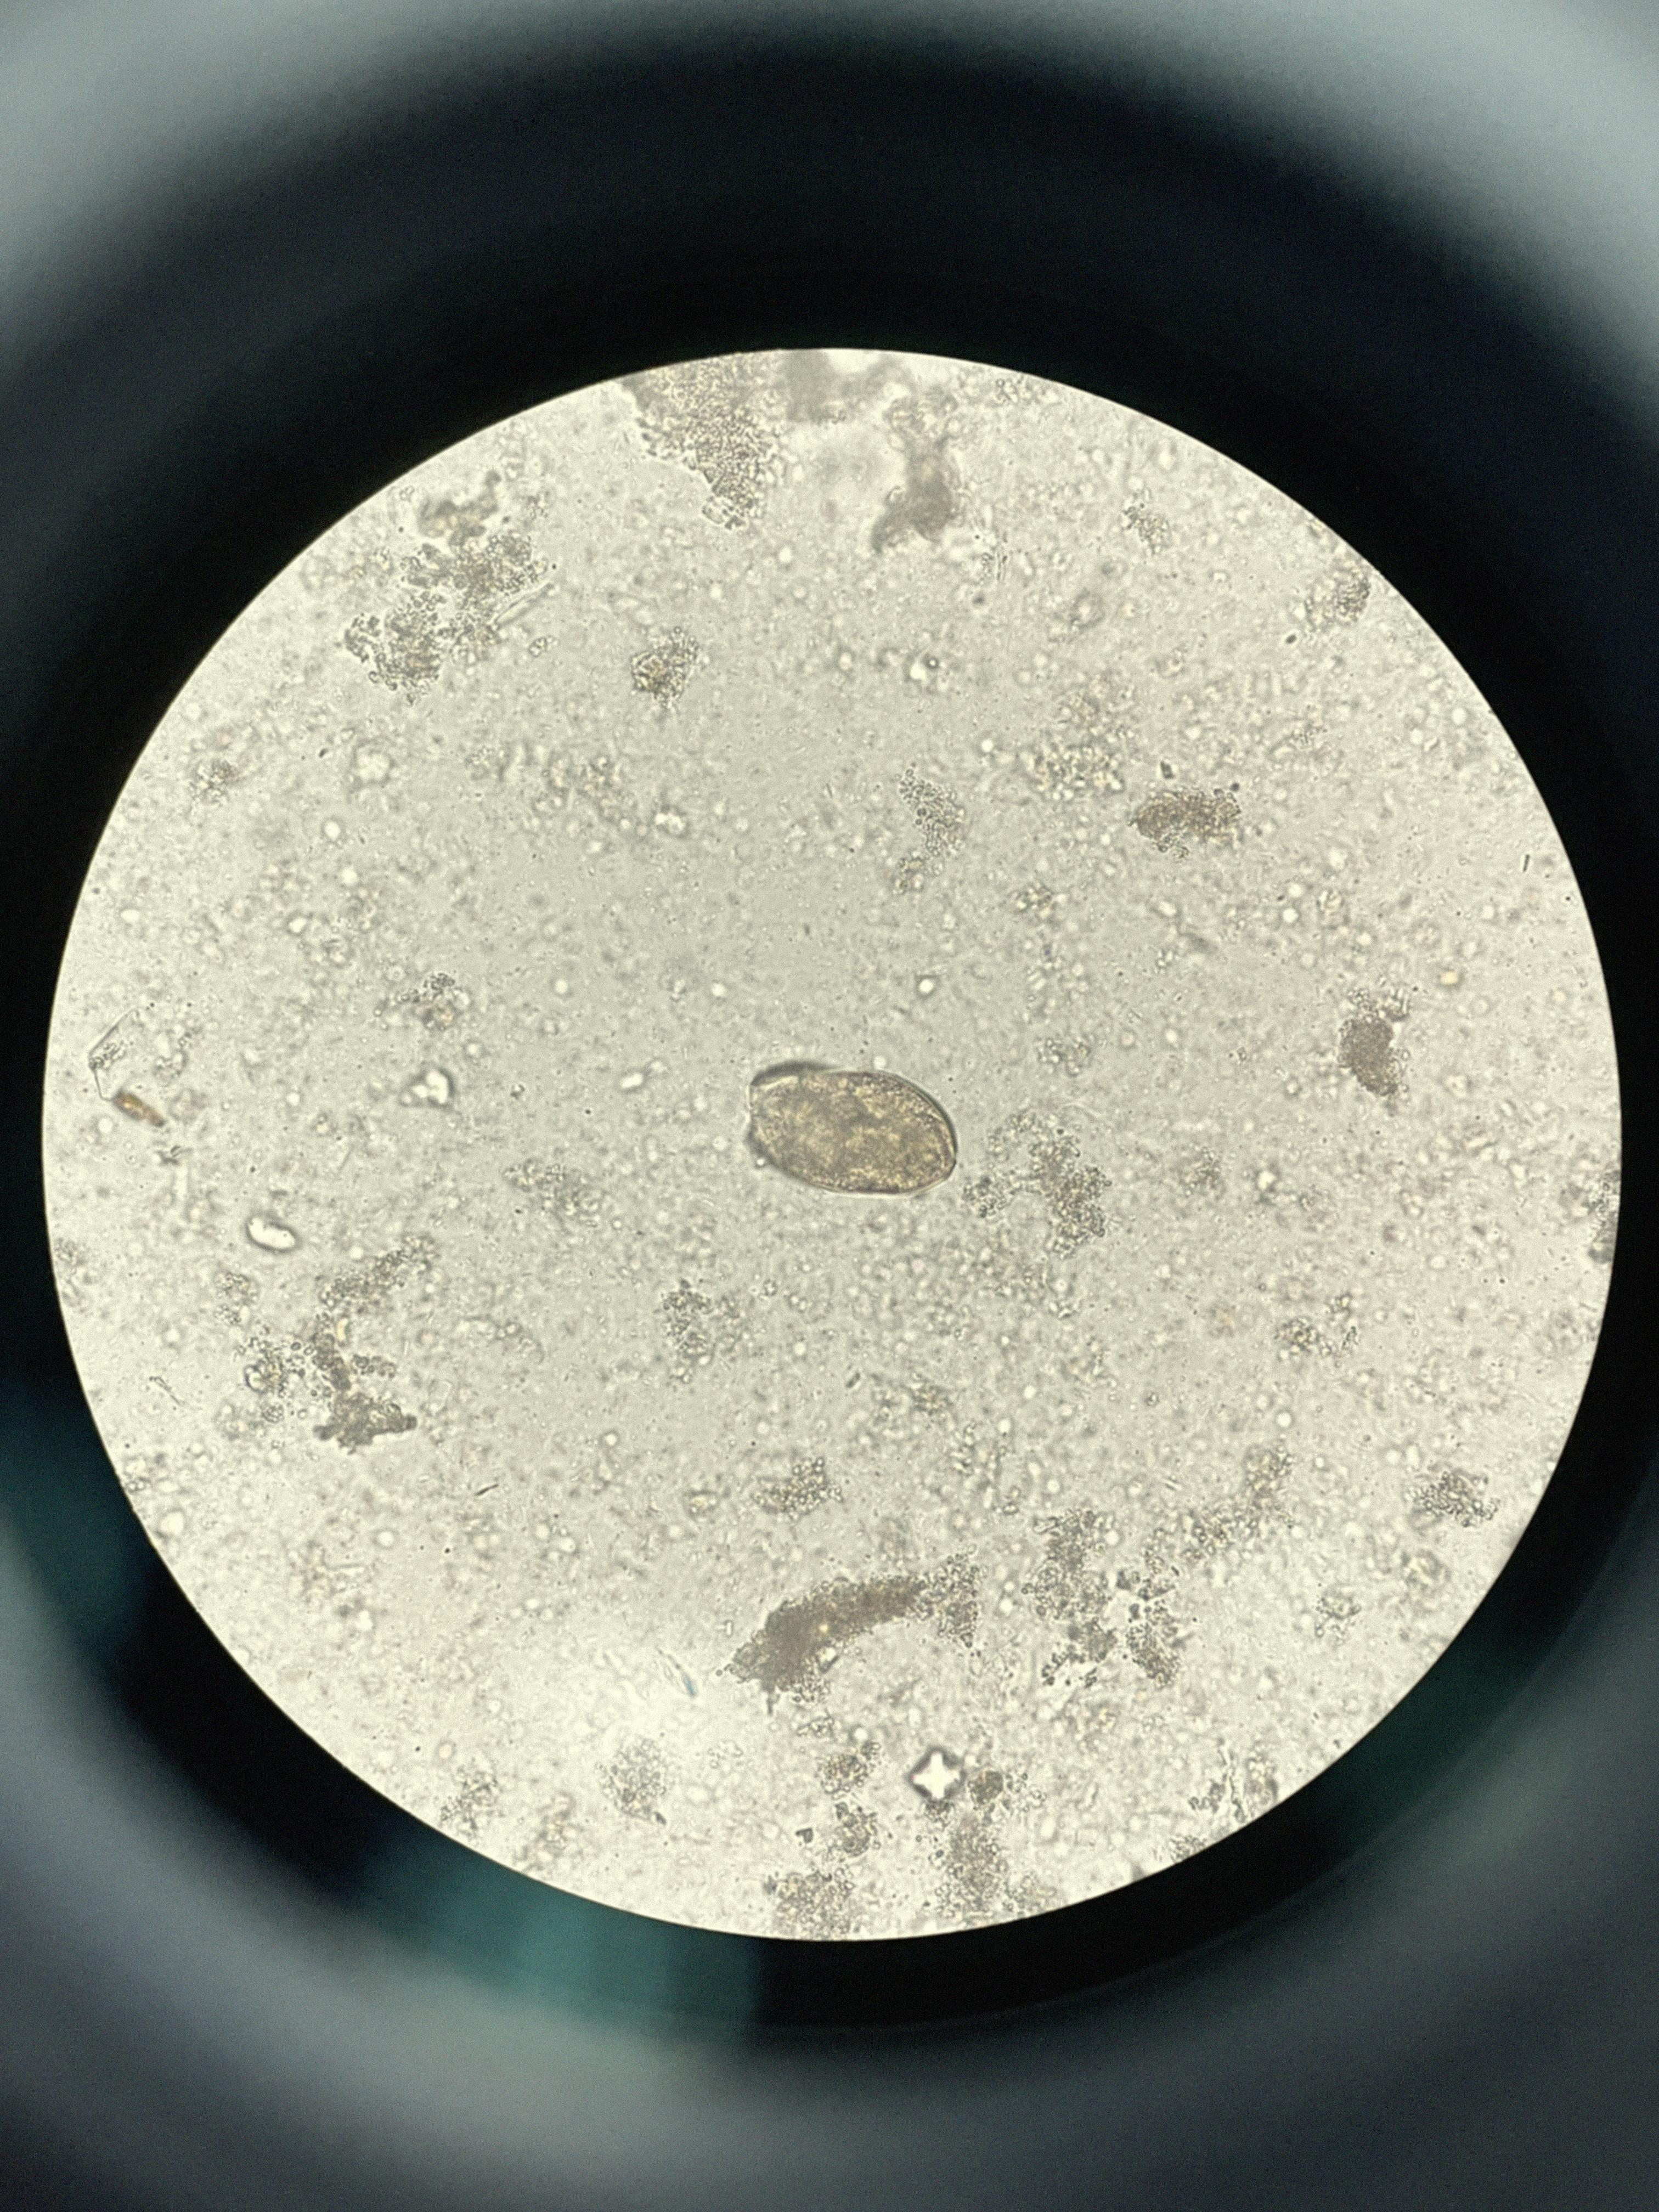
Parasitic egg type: Paragonimus spp